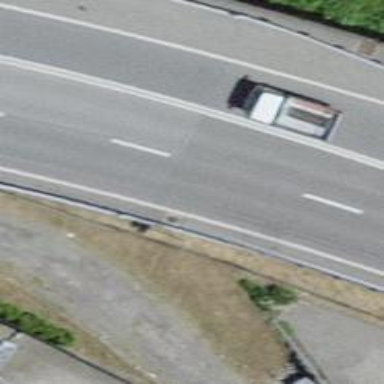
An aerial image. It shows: Motorway link.